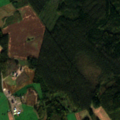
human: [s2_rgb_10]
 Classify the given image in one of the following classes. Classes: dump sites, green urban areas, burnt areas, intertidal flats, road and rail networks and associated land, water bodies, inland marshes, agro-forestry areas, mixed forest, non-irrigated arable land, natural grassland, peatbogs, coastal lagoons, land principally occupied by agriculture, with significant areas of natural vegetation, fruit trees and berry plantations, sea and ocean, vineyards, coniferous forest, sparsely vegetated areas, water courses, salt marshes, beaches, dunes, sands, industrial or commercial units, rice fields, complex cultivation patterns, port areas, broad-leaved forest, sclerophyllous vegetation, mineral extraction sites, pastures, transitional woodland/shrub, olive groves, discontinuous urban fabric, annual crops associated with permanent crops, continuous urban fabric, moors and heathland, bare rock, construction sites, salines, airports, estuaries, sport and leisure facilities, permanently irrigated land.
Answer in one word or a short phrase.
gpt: non-irrigated arable land, land principally occupied by agriculture, with significant areas of natural vegetation, coniferous forest, mixed forest, transitional woodland/shrub